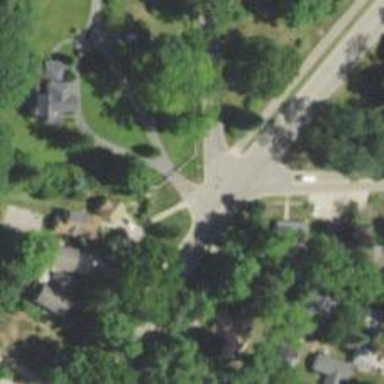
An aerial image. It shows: Footway crossing.